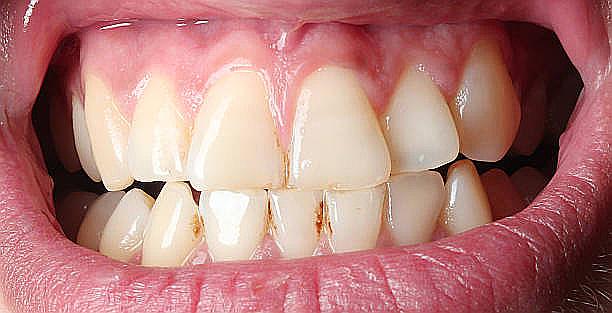
Condition: Gingivitis